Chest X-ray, PA view. Patient: 62 years old, sex F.
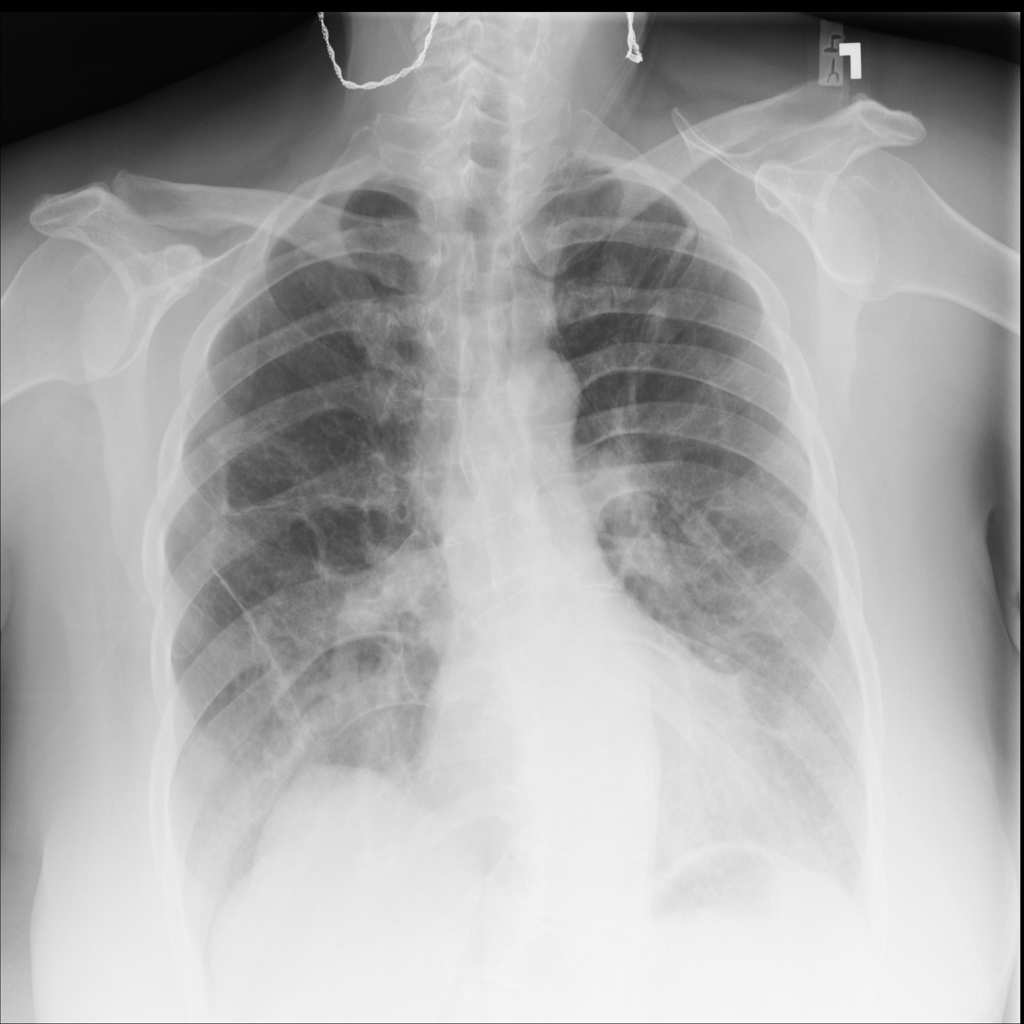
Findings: No Finding